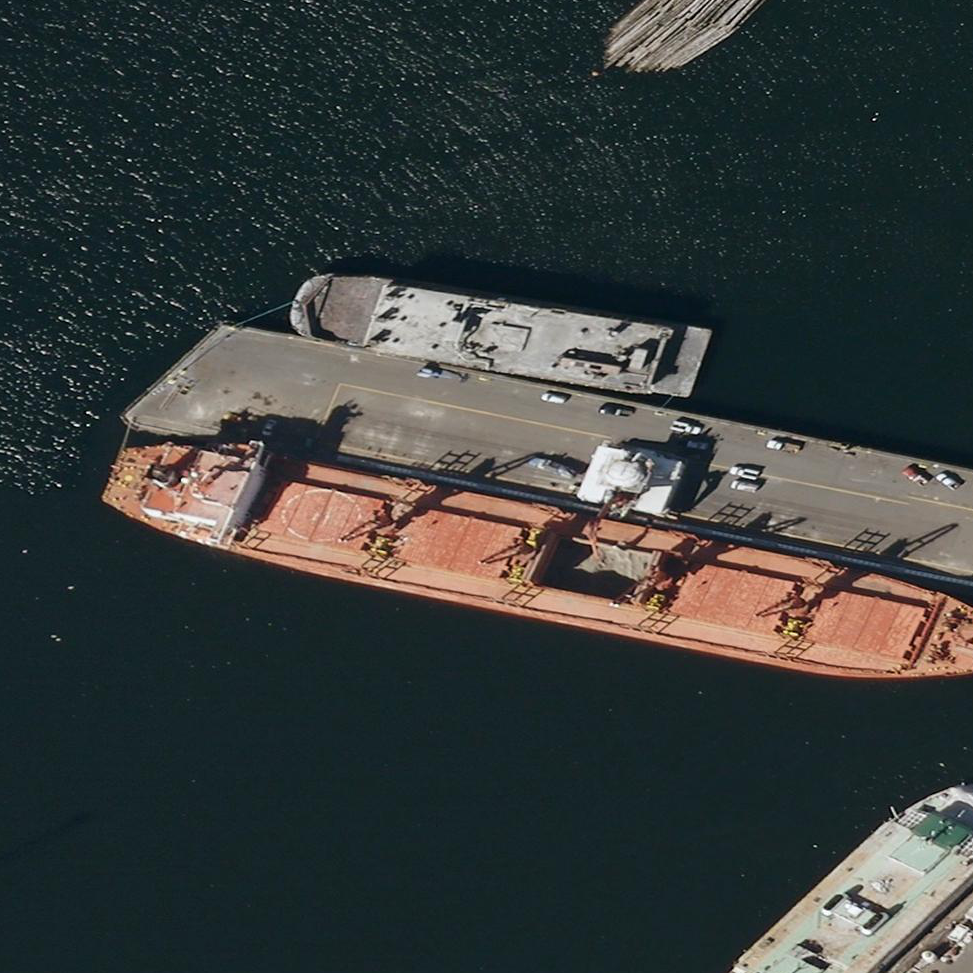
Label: Sand_carrier